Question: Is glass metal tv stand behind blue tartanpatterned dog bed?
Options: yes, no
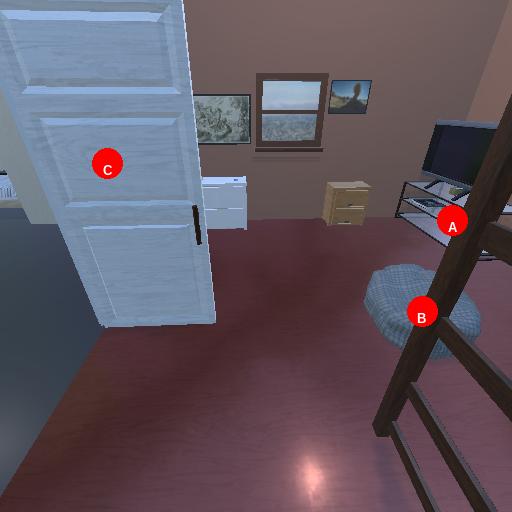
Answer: yes